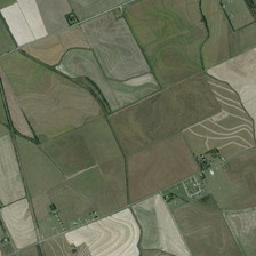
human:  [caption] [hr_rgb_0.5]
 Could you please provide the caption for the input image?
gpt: Some fields have been planted with rows of tall trees.

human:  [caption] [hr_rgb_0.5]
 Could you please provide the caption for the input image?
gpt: A row of tall trees were planted in some fields.

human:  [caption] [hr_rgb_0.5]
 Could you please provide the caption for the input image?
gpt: Rows of tall trees have been planted in some fields.

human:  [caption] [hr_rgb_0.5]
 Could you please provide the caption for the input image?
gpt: The trees were lined with trees.

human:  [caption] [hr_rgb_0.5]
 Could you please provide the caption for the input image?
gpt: Rows of tall trees have been planted in some fields.